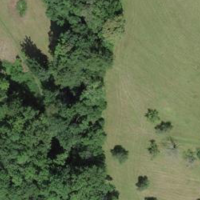
EUNIS habitat code: 41
Species observed at this site:
Teucrium scorodonia